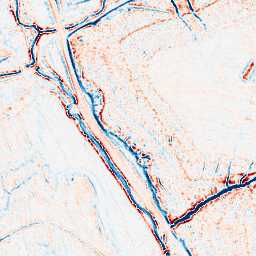
Category: edge_preserving
Decomposition family: bilateral
Decomposition parameters: d: 9
sigma_color: 100
sigma_space: 25
Upsampling method: sinc_hamming
Upsampling parameters: scale: 4
kernel_size: 16
Upsampling scale: 4